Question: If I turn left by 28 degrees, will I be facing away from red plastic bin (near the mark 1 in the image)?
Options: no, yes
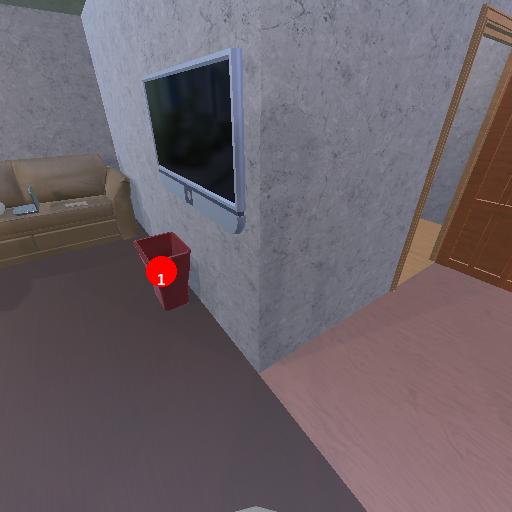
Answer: no